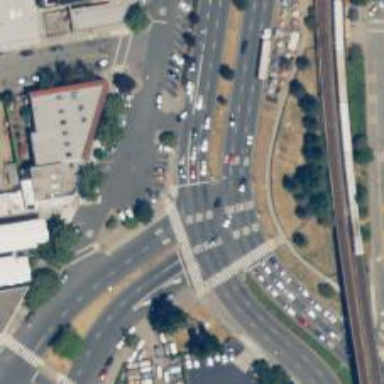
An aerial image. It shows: Crossing footway.